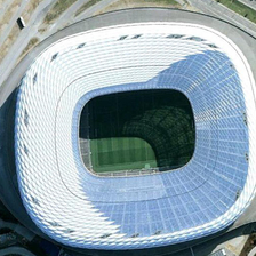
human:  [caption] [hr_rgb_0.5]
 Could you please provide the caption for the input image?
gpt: The ceiling of the stadium is open.

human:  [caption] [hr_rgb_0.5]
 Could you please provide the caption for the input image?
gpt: The stadium ceiling is open.

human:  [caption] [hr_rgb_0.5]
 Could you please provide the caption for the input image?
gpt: The ceiling of the stadium

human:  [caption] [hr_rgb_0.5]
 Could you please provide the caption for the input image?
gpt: The ceiling of the stadium is open.

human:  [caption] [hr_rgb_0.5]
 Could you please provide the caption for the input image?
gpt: The ceiling of the stadium is open.